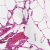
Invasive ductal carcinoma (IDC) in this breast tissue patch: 0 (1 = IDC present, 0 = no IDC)